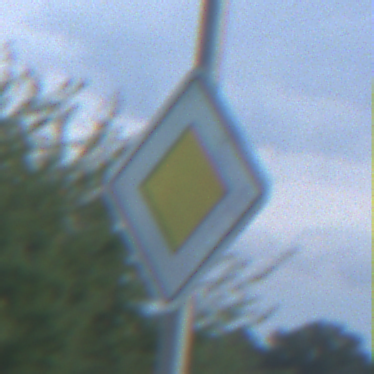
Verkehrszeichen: Vorfahrtsstrasse
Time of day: MorningAfternoon
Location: Outdoor (Nature)
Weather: PartlyCloudy
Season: NotSpecified
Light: Natural